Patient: sex F, age 57
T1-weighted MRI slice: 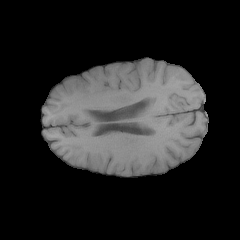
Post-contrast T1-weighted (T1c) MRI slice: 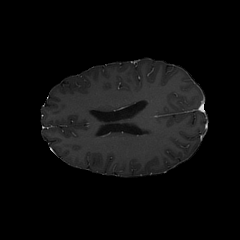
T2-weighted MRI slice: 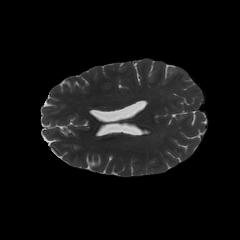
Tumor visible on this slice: no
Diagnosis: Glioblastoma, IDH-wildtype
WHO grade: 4